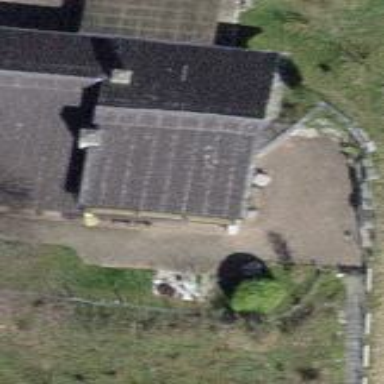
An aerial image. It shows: Black building with gabled slate roof.